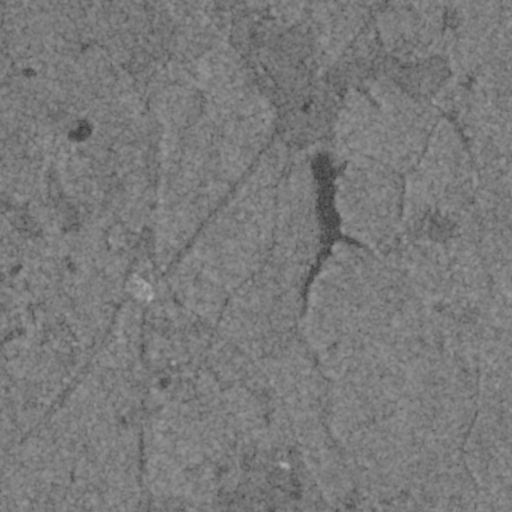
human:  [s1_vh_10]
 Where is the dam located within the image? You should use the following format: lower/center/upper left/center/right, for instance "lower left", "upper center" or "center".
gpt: The dam is located in the upper left of the image.
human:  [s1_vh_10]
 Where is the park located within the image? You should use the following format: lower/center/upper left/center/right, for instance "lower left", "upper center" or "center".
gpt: The park is located in the center right of the image.
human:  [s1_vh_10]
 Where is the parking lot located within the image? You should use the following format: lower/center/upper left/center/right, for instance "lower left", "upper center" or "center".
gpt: The parking lot is located in the upper right of the image.
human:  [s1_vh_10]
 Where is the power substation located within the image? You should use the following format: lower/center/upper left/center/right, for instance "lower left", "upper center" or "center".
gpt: The power substation is located in the center left of the image.
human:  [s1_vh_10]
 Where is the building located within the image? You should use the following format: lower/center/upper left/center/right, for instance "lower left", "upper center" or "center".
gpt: The building is located in the upper right of the image.
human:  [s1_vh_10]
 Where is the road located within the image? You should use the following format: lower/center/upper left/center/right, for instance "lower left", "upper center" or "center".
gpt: There is no road in the image.

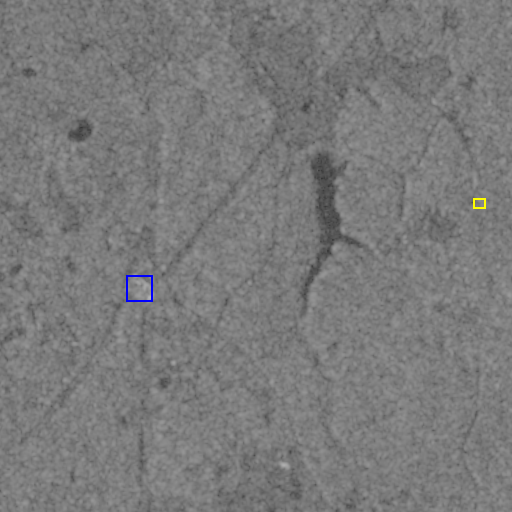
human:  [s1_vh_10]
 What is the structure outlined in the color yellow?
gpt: The structure outlined in yellow is a park.
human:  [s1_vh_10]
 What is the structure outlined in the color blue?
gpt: The structure outlined in blue is a power substation.
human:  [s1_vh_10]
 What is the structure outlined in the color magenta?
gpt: There is no magenta outline.